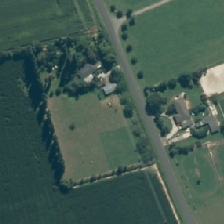
Land cover: shortrotation_cropland